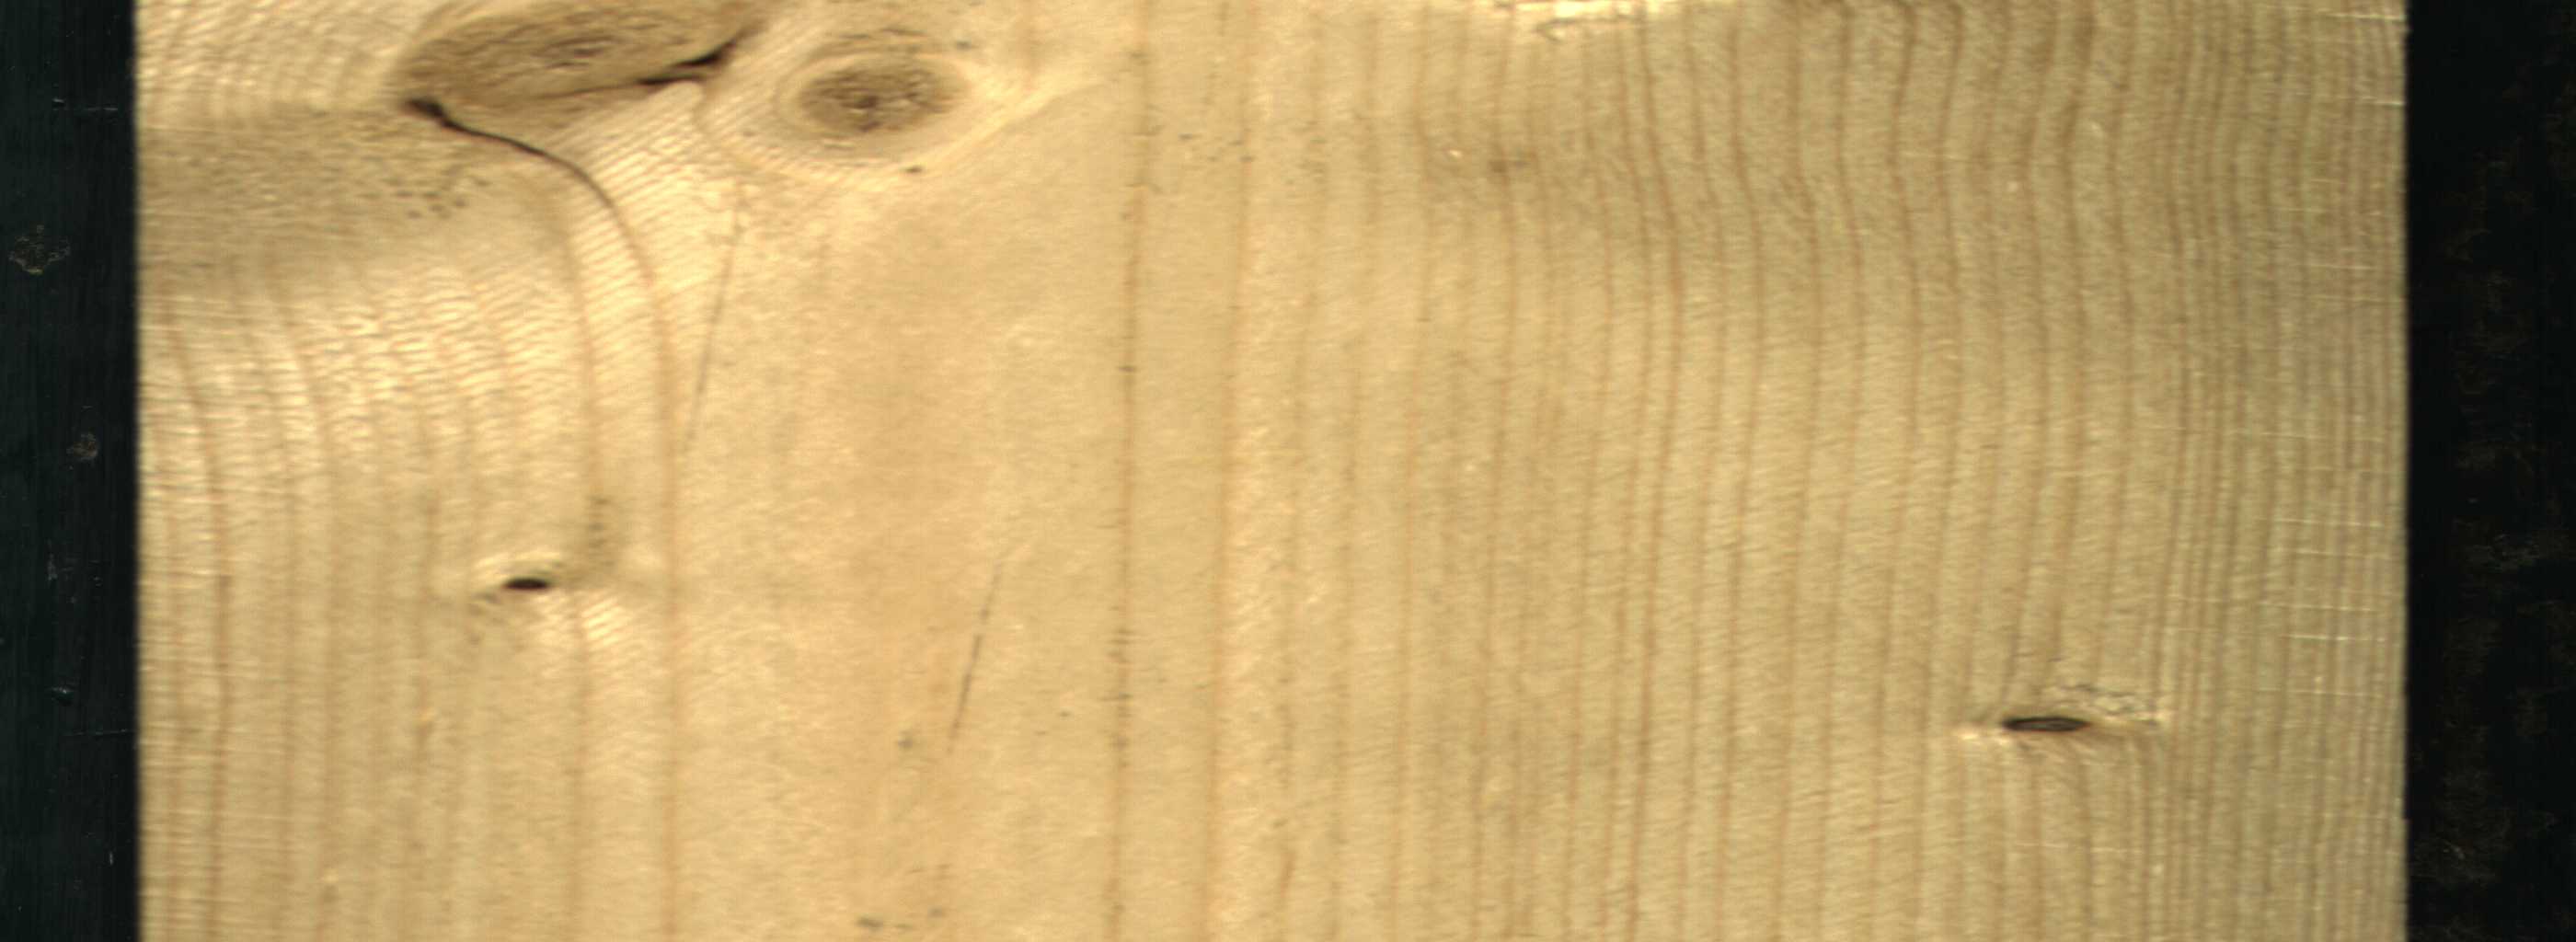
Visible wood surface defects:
Crack
Dead_Knot
Dead_Knot
Live_Knot
Live_Knot
Live_Knot